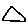
Label: triangle